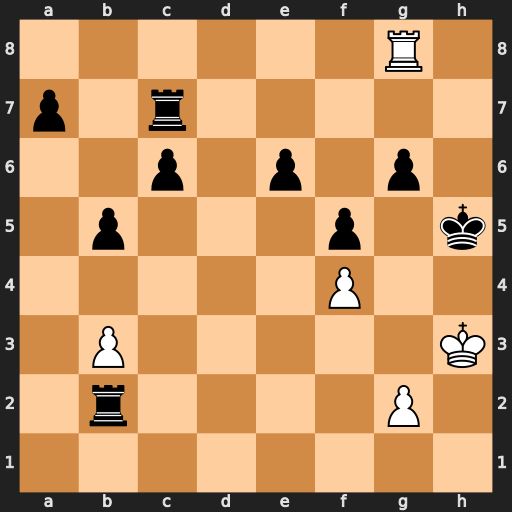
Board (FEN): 6R1/p1r5/2p1p1p1/1p3p1k/5P2/1P5K/1r4P1/8
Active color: w
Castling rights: -
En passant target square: -
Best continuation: Rh8+ Rh7 Rxh7#